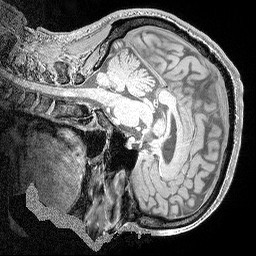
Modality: MP2RAGE
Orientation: sagittal
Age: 54
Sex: male
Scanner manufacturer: siemens
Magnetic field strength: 3 T
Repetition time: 3.13 s
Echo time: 0.00298 s